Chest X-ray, PA view. Patient: 77 years old, sex M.
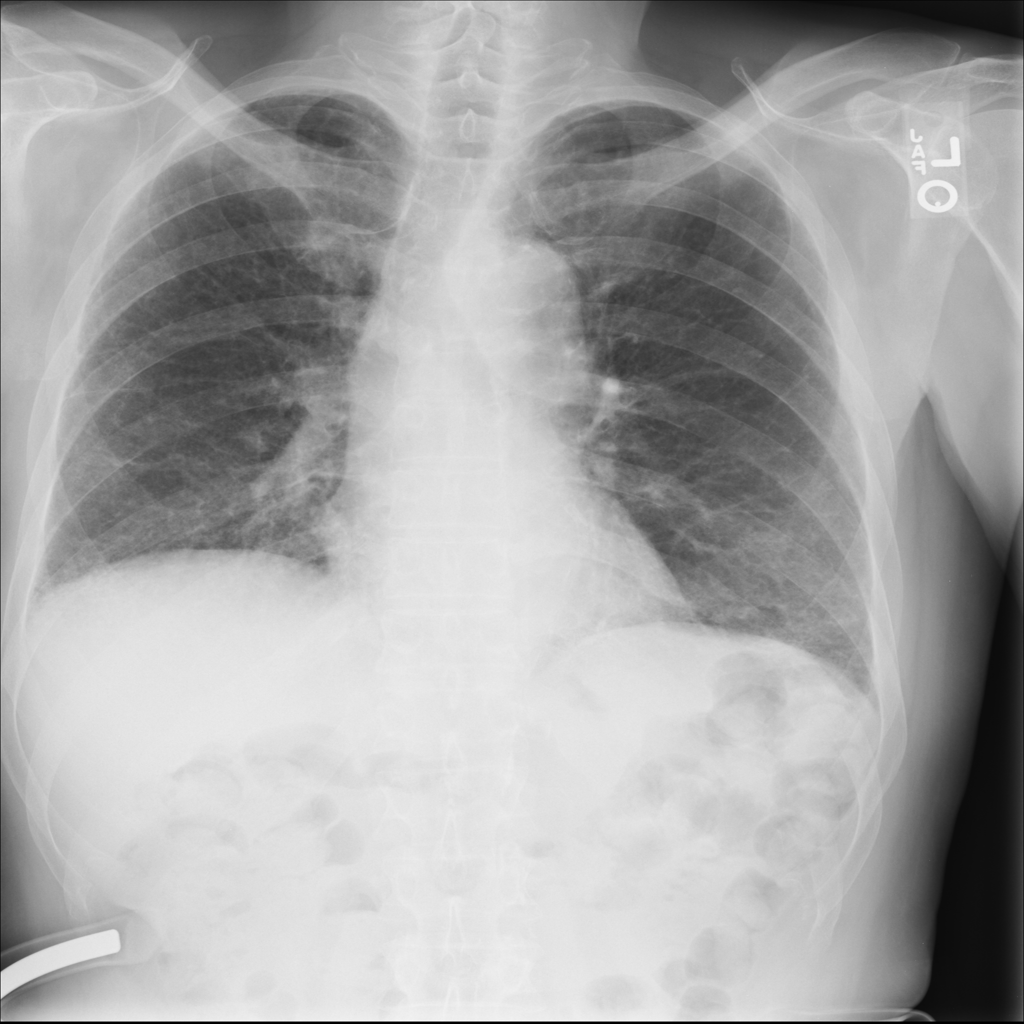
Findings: Fibrosis